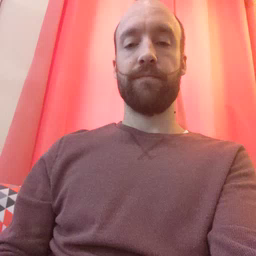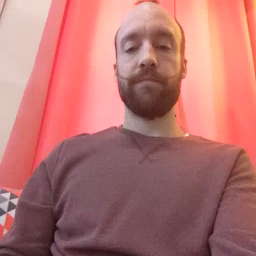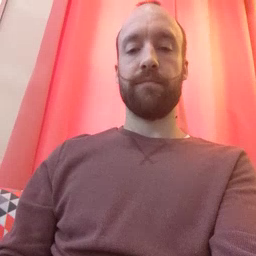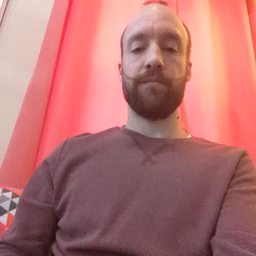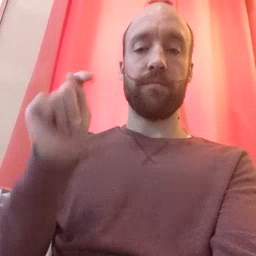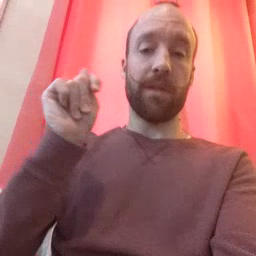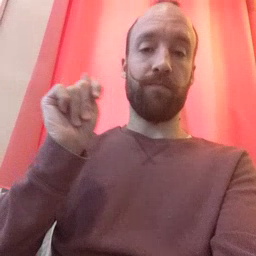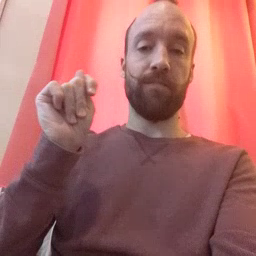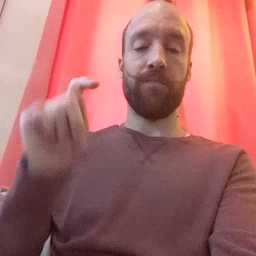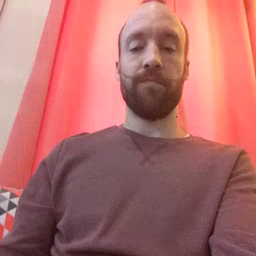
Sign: potty